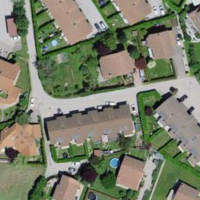
EUNIS habitat code: 54
Species observed at this site:
Humulus lupulus